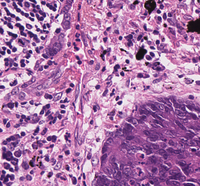
Tumor epithelial tissue: yes
Tumor-associated stroma tissue: yes
Normal tissue: no